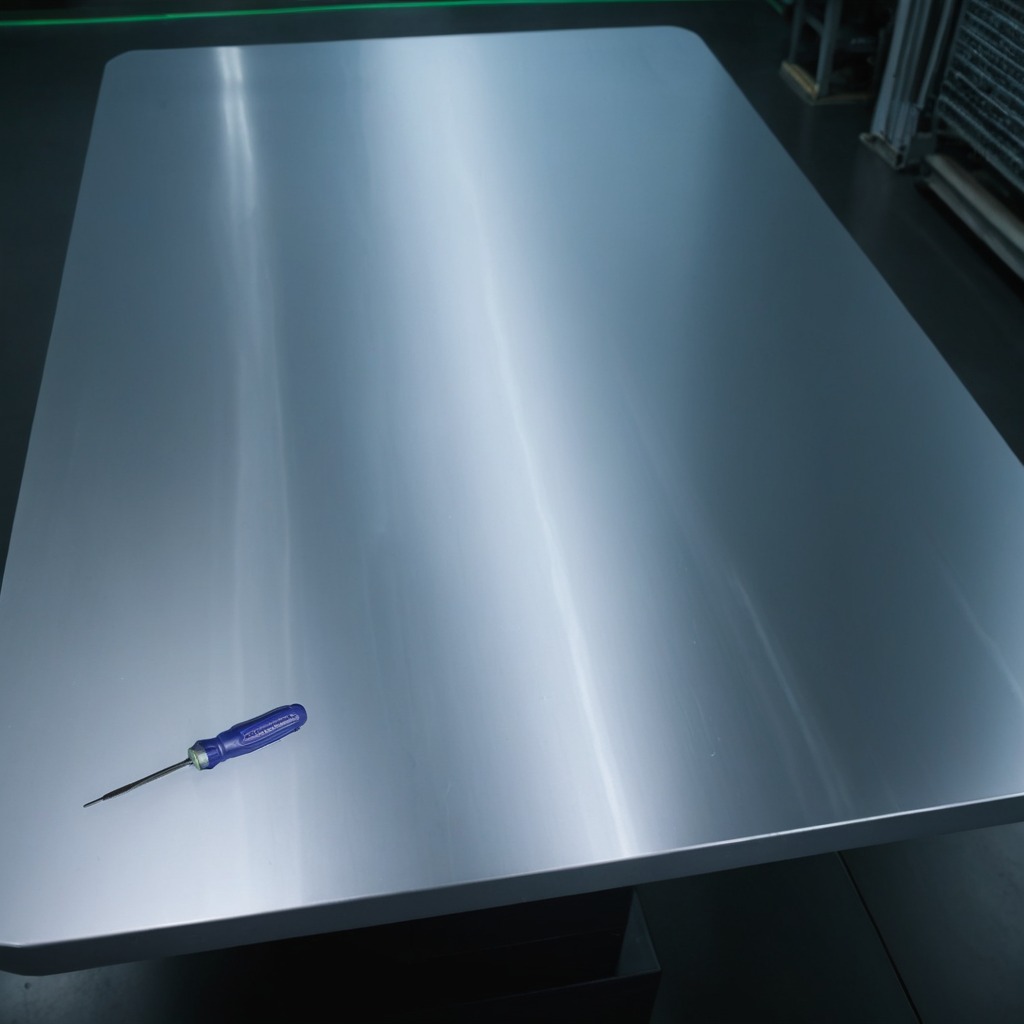
A screwdriver is lying on the metal table in a machine shop under fluorescent lights.